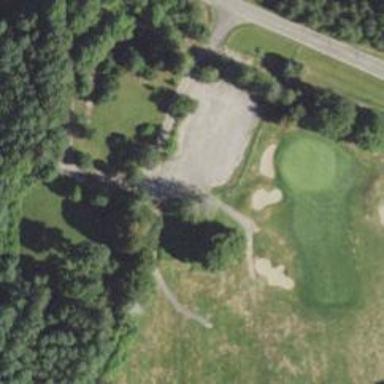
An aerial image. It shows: Path for both road and golf.